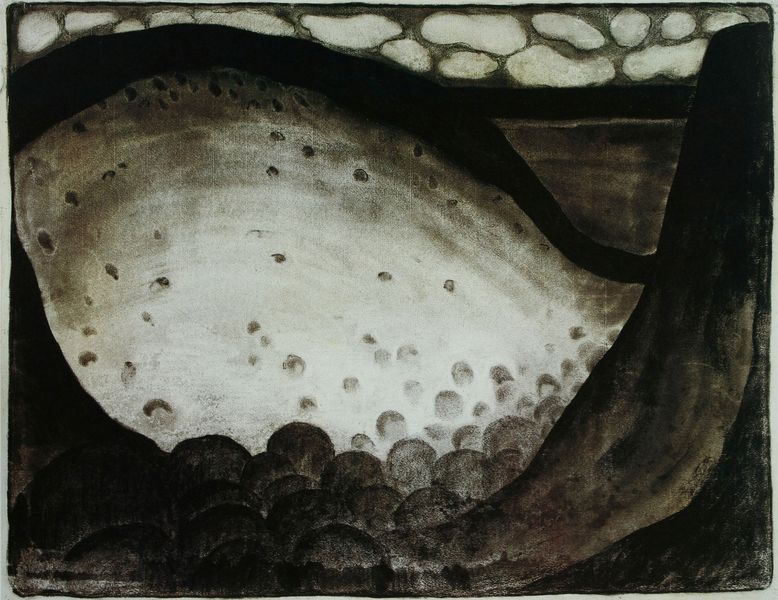
Titel: Special No. 15
Künstler: Georgia O'Keeffe
Institution: Im Besitz der Künstlerin
Schlagwörter: dunkel, schatten, weiß, aquarell, sand, braun, geschwungen, grau, hell, licht, schwarz, schale, stein, steine, baumstamm, höhle, perlen, kreis, rund, düster, abstrakt, modern, formen, schttierung, monochrom, wasserfarbe, geröll, rand, abstraktion, punkte, fugen, tusche, wasserfarben, umriß, vulkan, kiesel, linie, kohle, form, pflasterstein, punkt, kreise, kugel, kugeln, organisch, flecken, zelle, muschel, grautöne, schildpatt, blasen, rundung, lasur, auster, eier, lasierend, gouache, zellen, schlund, mulde, o`keeffe, aquqrel, lichto, schwarztöne